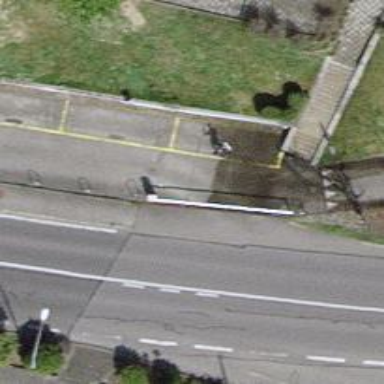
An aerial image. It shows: Lift gate barrier.